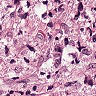
Metastatic tissue present: yes